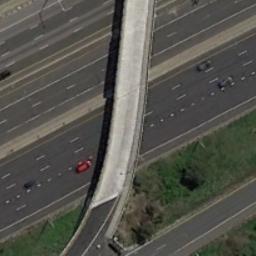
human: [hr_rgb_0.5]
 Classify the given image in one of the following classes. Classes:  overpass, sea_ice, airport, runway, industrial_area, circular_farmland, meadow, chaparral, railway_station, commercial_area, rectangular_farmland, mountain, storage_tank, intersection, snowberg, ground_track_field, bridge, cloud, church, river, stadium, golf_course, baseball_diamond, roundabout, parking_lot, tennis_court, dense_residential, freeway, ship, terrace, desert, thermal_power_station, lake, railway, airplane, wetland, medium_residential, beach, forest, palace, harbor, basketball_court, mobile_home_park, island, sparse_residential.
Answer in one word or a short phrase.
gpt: overpass